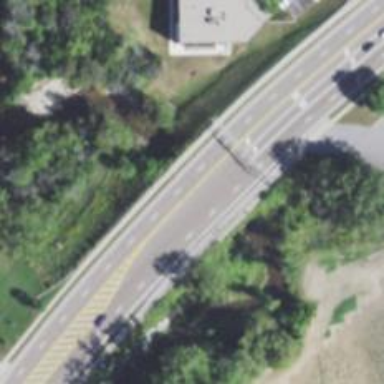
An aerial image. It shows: Trunk highway bridge.